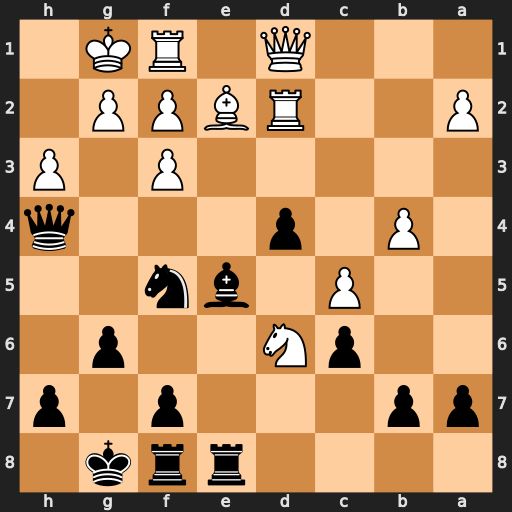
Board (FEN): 4rrk1/pp3p1p/2pN2p1/2P1bn2/1P1p3q/5P1P/P2RBPP1/3Q1RK1
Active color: b
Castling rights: -
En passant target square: -
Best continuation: Qf4 g3 Nxg3